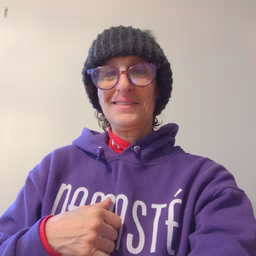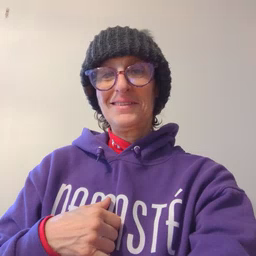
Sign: drink